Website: macys
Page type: billing-address
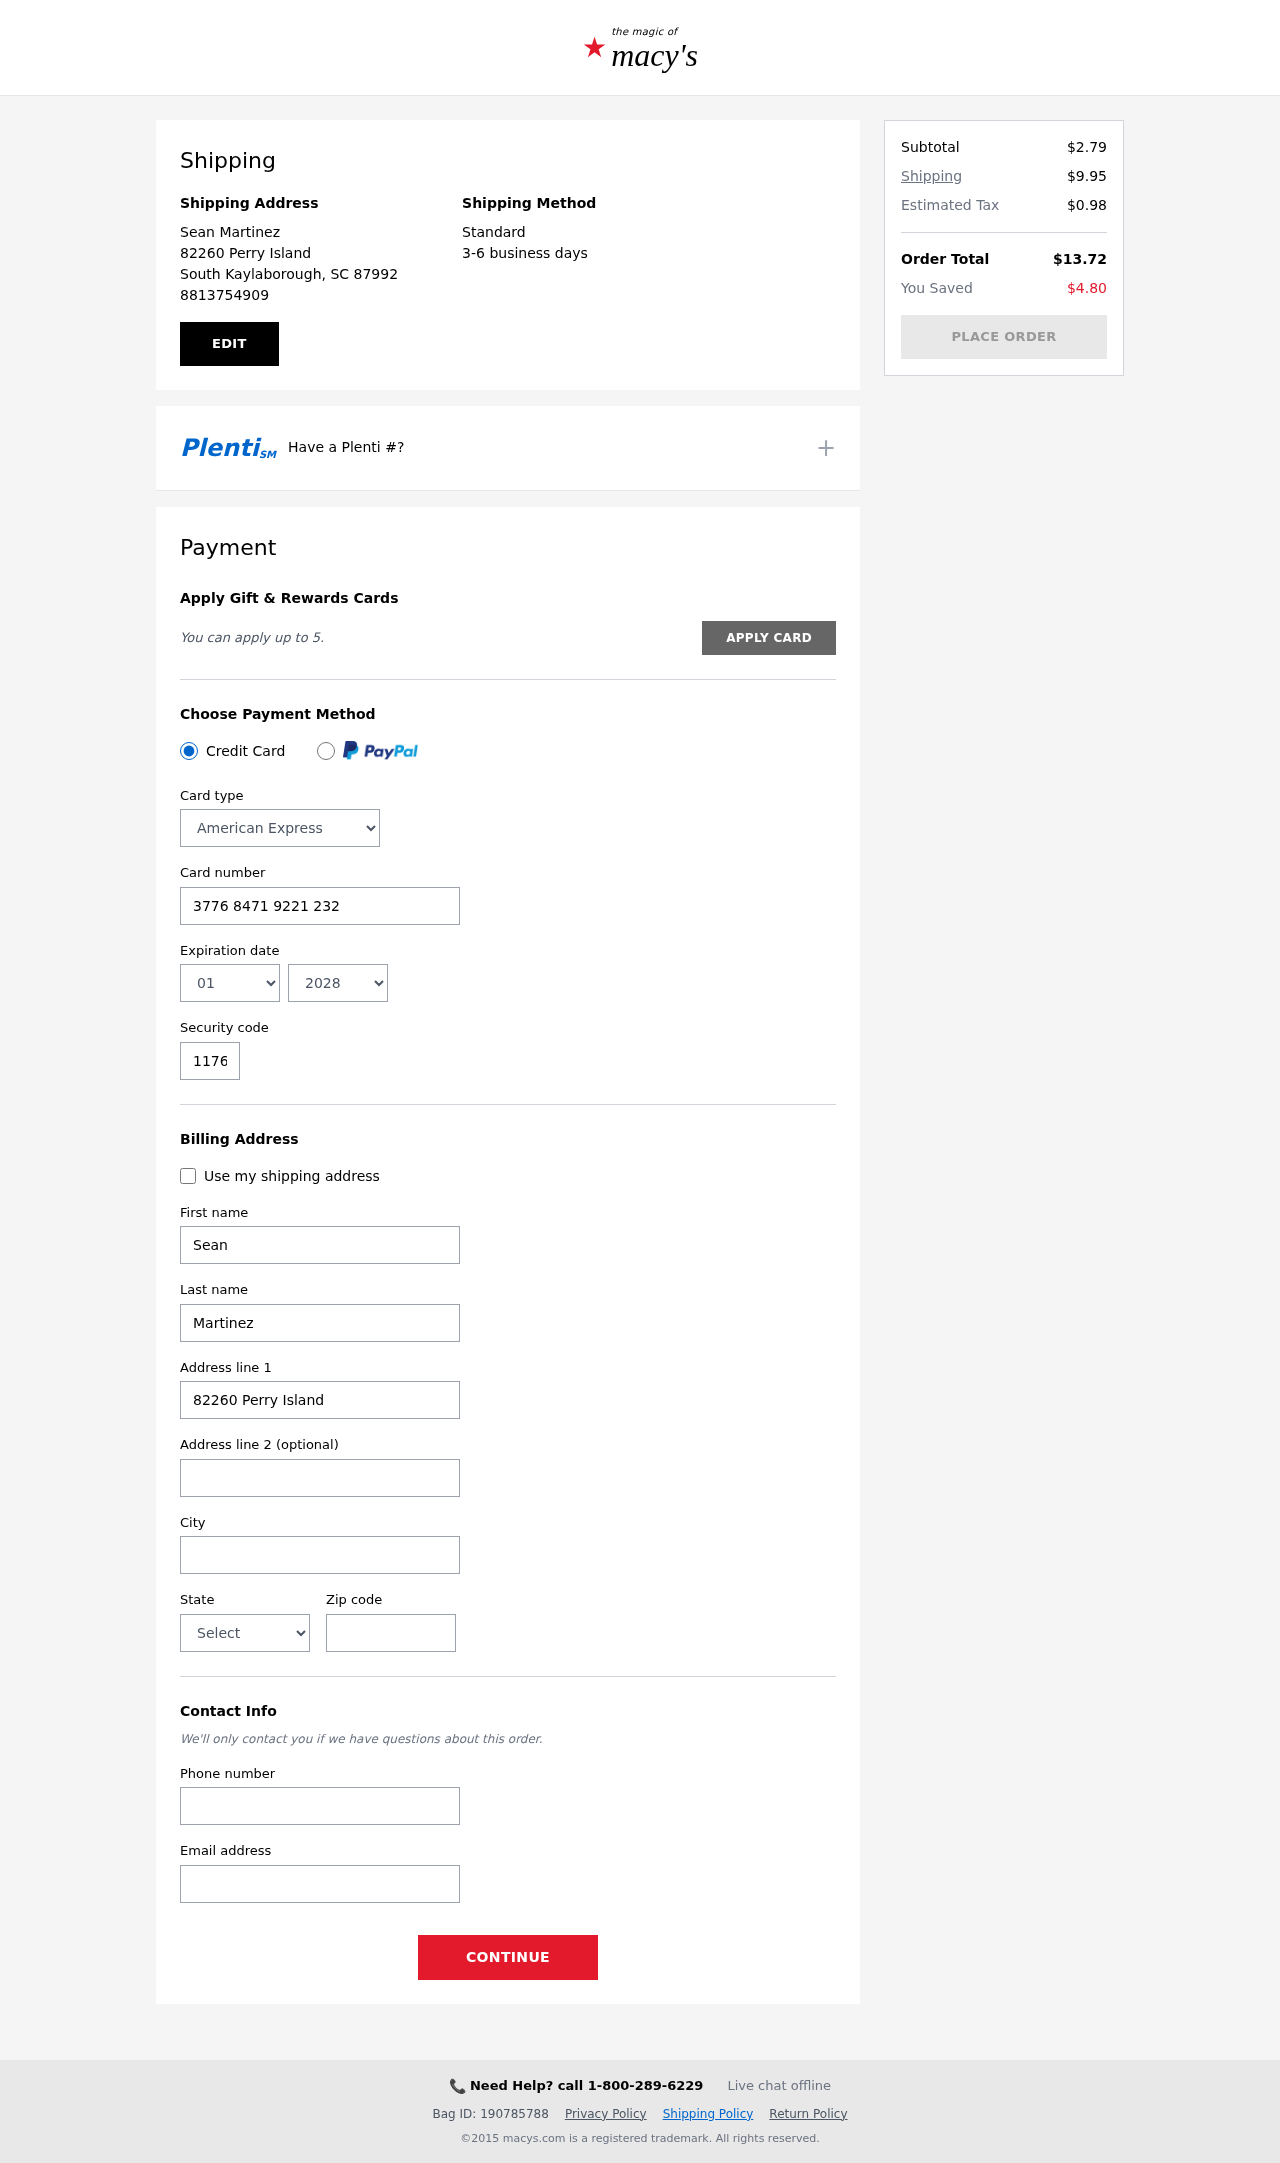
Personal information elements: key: PII_CARD_CVV
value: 1176
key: PII_CARD_EXPIRY_MONTH
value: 01
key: PII_CARD_EXPIRY_YEAR
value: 28
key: PII_CARD_NUMBER
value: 3776 8471 9221 232
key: PII_CARD_TYPE
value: American Express
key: PII_CITY
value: South Kaylaborough
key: PII_CITY_STATE_ZIP
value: South Kaylaborough, SC 87992
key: PII_EMAIL
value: smartinez@yahoo.com
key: PII_FIRSTNAME
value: Sean
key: PII_FULLNAME
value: Sean Martinez
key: PII_LASTNAME
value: Martinez
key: PII_PHONE
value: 8813754909
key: PII_POSTCODE
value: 87992
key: PII_STATE
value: South Carolina
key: PII_STREET
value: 82260 Perry Island
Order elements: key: ORDER_SUBTOTAL
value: $2.79
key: ORDER_SHIPPING_COST
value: $9.95
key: ORDER_TAX
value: $0.98
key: ORDER_TOTAL
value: $13.72
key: ORDER_SAVINGS
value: $4.80